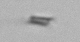
Label: fiber